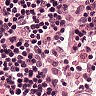
Metastatic tissue present: no